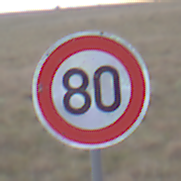
Verkehrszeichen: Geschwindigkeit80
Umgebung: Outdoor, Nature
Tageszeit: SunriseSunset
Wetter: Overcast
Licht: Natural
Jahreszeit: NotSpecified
Kontrast: LowContrast